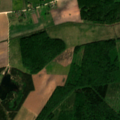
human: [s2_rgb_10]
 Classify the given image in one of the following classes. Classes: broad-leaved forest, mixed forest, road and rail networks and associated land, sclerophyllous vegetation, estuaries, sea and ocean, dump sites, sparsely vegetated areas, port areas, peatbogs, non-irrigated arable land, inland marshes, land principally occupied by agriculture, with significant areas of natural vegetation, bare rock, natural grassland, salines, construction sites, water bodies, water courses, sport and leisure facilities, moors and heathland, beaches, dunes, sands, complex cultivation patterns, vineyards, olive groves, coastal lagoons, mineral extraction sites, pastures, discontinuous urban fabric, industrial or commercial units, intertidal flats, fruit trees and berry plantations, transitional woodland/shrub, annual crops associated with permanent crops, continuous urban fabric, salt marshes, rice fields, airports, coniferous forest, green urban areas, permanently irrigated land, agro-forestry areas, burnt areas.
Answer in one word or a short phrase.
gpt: non-irrigated arable land, pastures, land principally occupied by agriculture, with significant areas of natural vegetation, broad-leaved forest